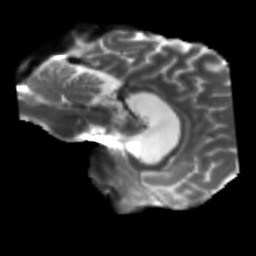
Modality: T2w
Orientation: sagittal
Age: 31
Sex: female
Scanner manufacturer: siemens
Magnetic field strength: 3 T
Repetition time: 5.25 s
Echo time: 0.08 s